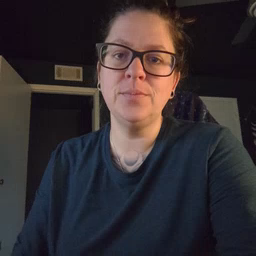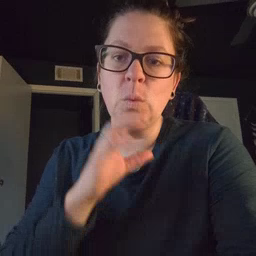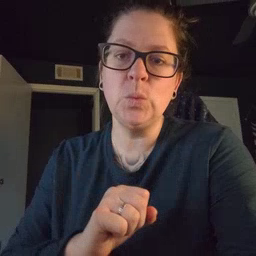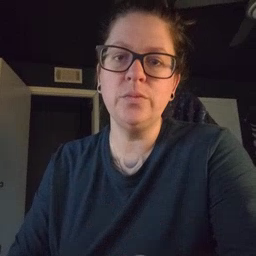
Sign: old